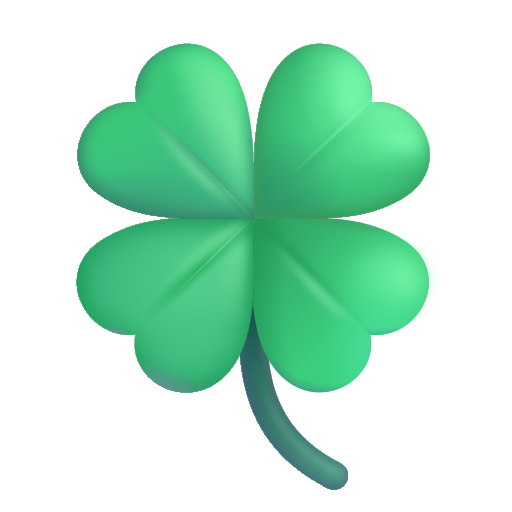
four leaf clover color